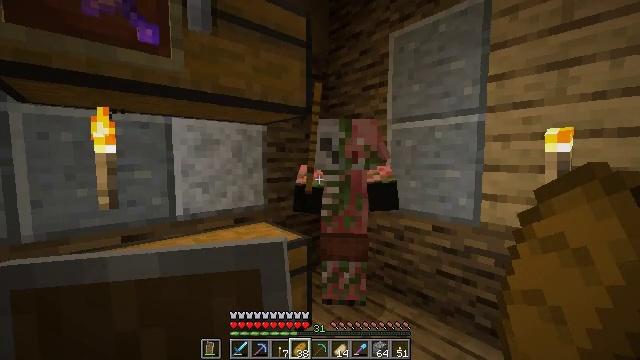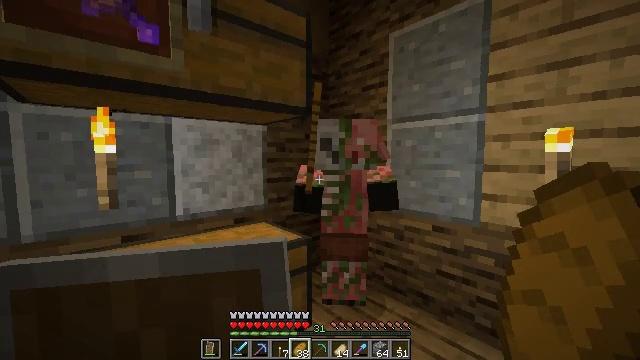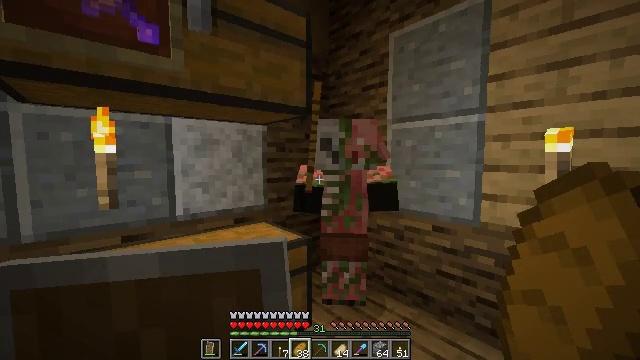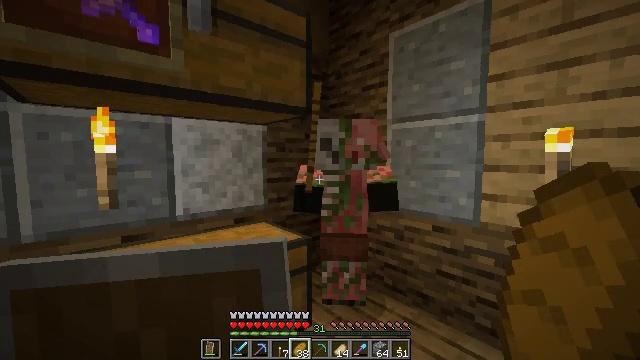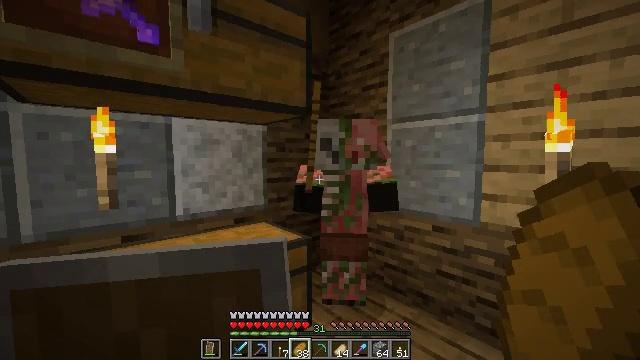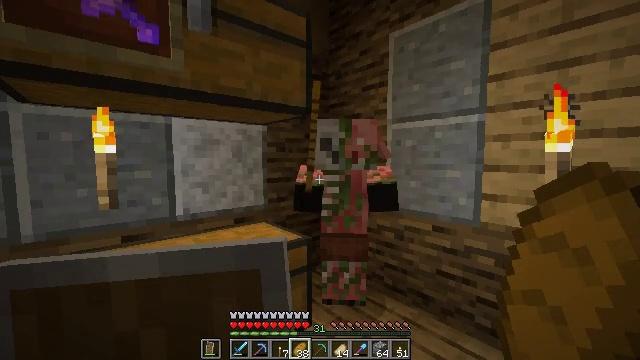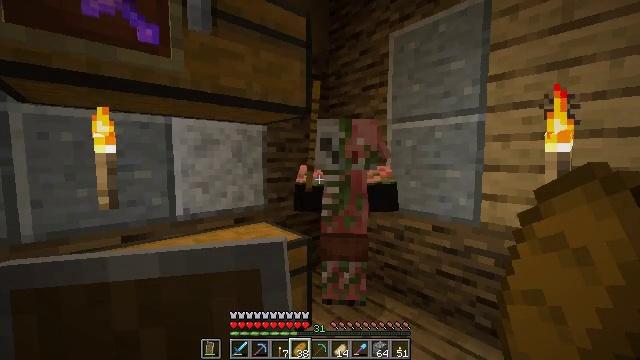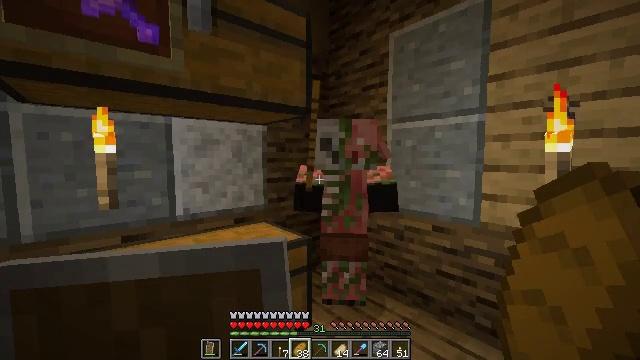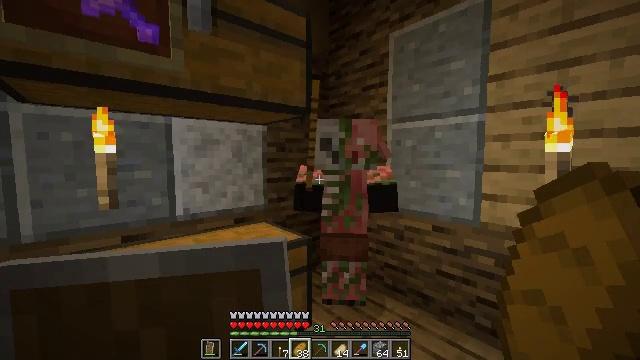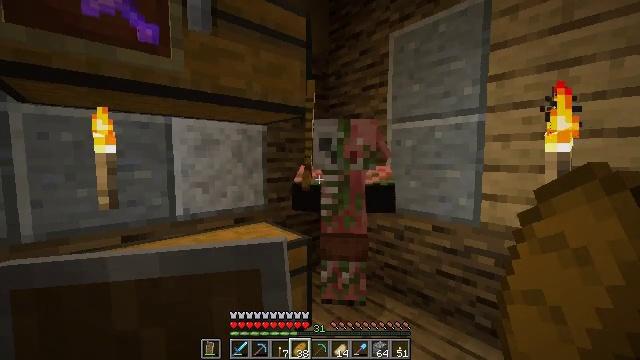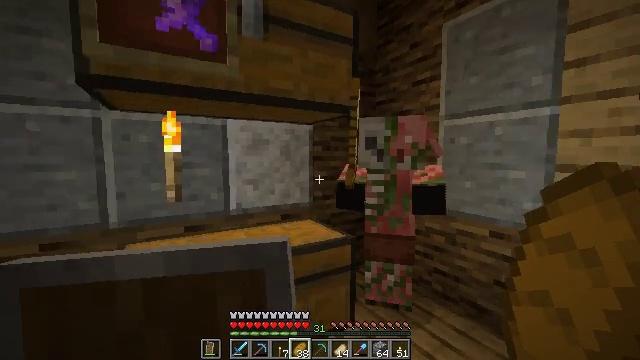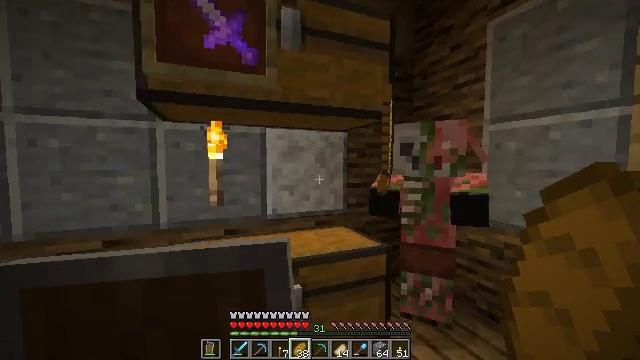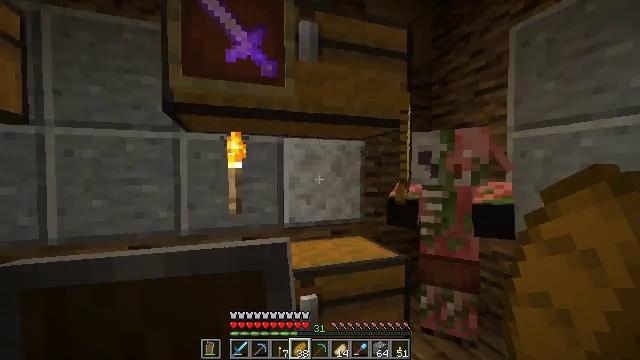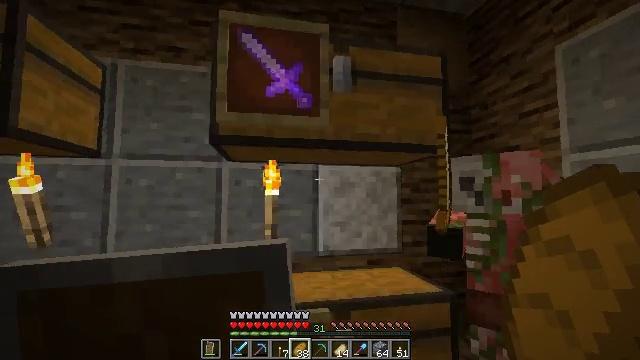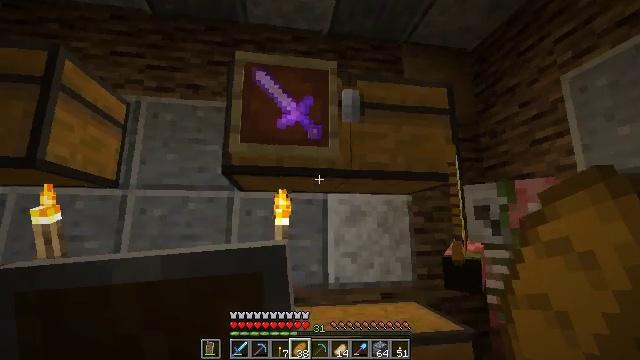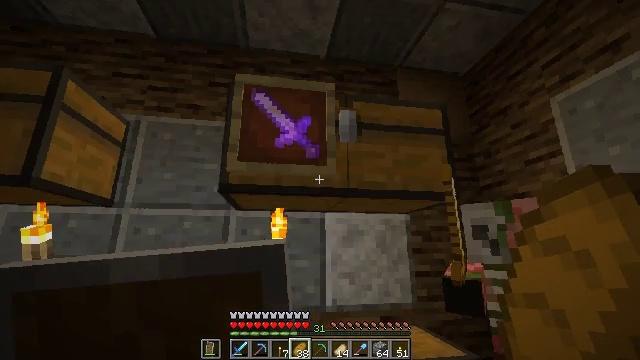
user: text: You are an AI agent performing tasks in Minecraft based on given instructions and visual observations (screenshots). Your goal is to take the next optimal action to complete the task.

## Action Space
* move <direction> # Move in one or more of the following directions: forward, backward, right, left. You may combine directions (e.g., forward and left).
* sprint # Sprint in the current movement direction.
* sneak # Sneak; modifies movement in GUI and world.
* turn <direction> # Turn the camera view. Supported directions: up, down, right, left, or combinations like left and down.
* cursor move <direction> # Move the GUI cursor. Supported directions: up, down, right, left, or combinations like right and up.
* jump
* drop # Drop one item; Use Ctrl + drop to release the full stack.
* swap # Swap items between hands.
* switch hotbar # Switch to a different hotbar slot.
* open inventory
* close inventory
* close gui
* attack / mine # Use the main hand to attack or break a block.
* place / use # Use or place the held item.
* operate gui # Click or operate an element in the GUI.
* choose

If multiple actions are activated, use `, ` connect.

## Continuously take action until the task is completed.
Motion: motion action
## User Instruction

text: Craft the crossbow using sticks, iron, string, and a tripwire hook.
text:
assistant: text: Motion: no_op
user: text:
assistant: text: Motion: no_op
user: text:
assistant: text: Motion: no_op
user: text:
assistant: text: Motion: no_op
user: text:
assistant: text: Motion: no_op
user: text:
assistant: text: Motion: no_op
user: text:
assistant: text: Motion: no_op
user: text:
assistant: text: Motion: no_op
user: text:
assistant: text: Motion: no_op
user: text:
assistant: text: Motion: turn left
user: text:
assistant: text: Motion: turn left and up
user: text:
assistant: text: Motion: turn left and up
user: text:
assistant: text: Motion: turn left and up
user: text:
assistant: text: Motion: turn left and up
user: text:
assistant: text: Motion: turn up
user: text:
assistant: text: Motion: no_op
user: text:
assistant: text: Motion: use / place
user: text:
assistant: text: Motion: use / place
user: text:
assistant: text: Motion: use / place
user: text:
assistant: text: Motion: no_op
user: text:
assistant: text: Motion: no_op
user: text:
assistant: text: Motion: open gui
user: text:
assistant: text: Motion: no_op
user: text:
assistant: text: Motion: no_op
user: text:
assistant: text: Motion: no_op
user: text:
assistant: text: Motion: no_op
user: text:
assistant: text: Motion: no_op
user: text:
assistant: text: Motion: no_op
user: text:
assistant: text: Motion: no_op
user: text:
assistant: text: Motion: no_op